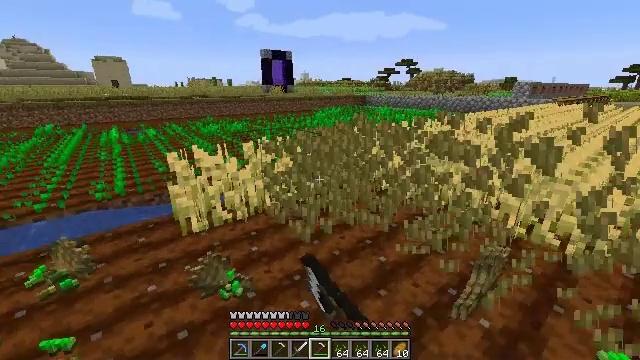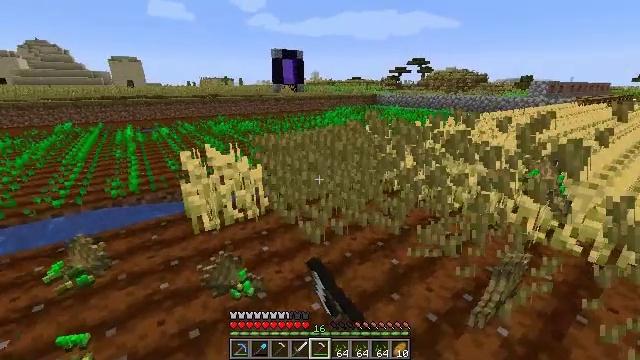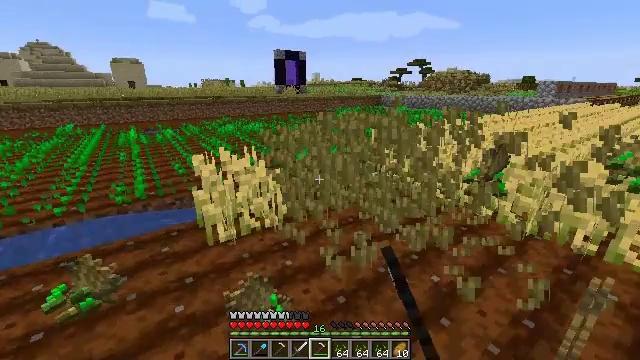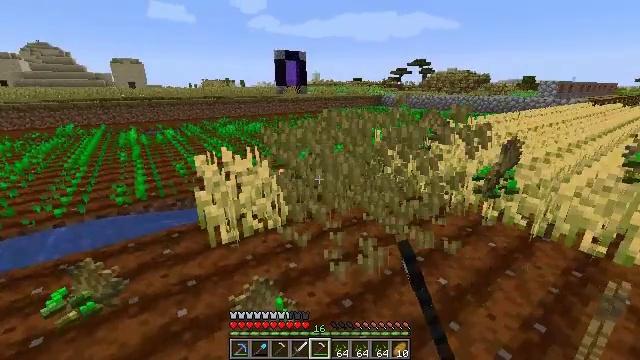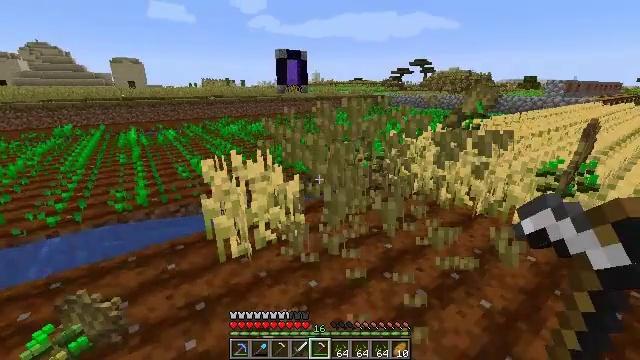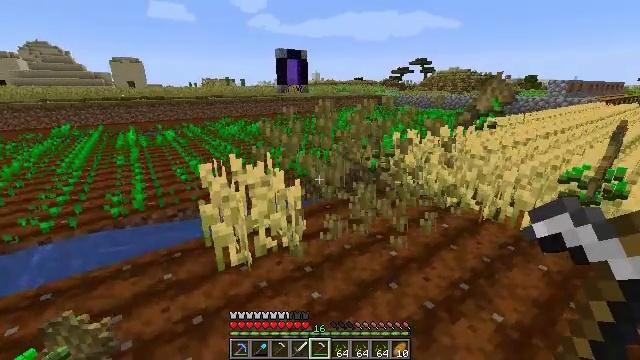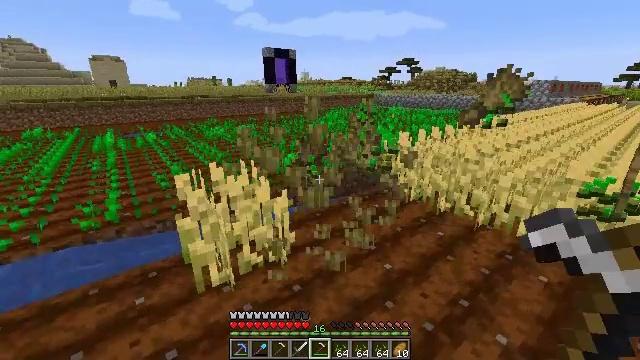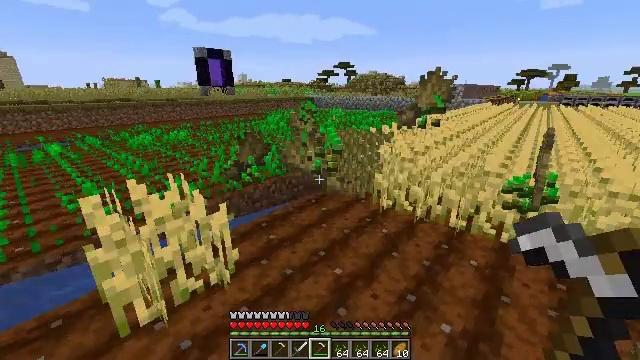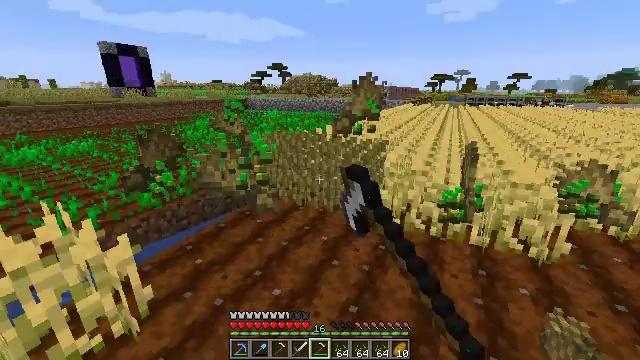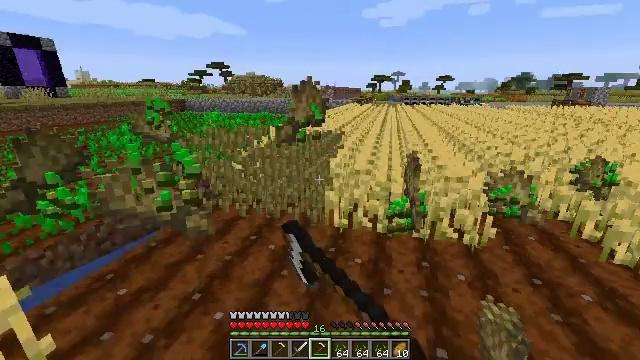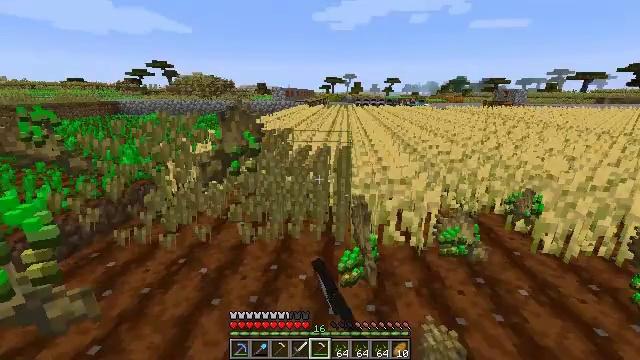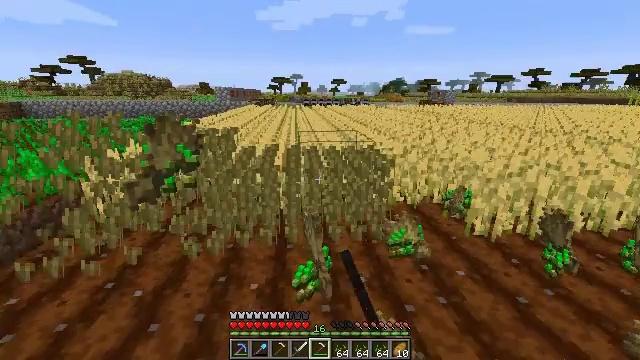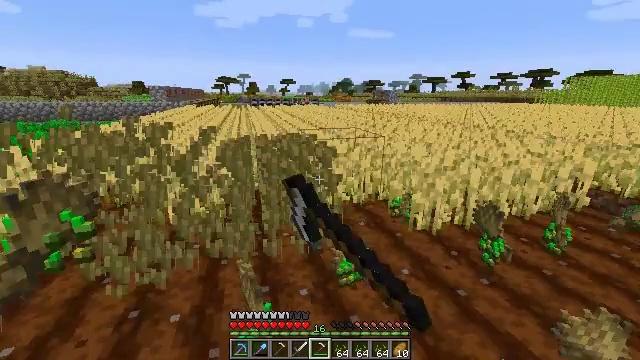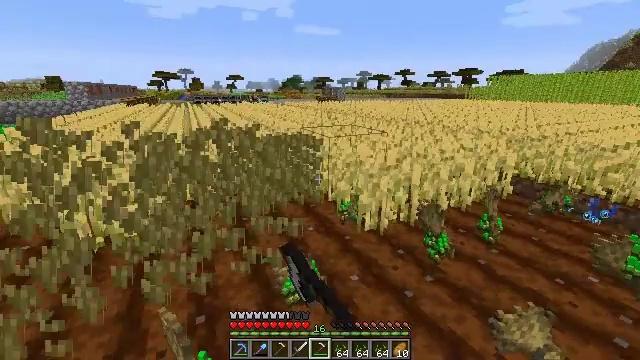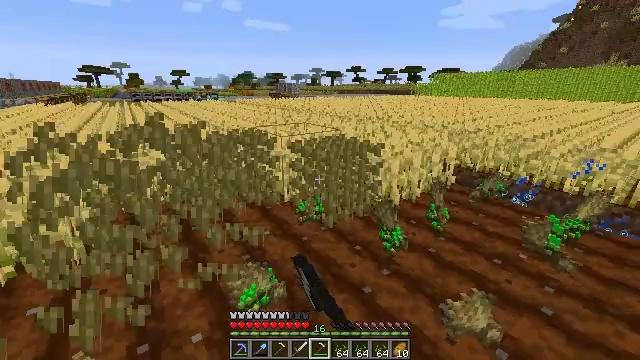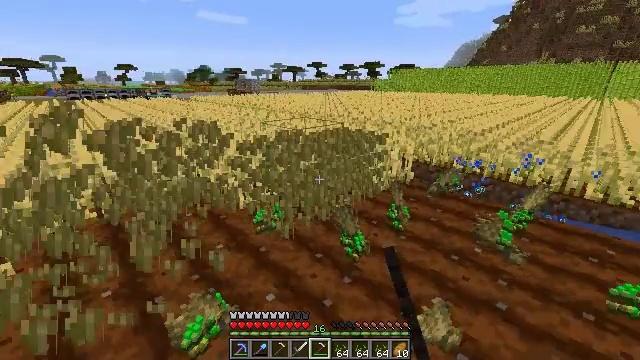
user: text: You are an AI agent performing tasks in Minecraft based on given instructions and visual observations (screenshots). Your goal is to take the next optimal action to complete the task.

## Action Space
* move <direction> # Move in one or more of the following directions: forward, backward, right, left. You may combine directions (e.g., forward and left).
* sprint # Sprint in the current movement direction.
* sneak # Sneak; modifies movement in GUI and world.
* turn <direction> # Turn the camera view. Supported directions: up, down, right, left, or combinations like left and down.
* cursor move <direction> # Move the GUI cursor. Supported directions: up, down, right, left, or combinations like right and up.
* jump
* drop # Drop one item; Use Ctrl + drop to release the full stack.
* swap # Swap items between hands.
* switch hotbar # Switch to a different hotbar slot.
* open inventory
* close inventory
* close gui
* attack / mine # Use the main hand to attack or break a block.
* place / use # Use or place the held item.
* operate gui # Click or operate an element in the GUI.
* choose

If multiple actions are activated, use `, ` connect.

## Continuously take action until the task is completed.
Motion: motion action
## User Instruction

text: Collect wheat crops.
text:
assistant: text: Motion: move forward and move left, turn left, attack / mine
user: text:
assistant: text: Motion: move forward and move left, attack / mine
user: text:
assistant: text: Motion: move forward and move left, attack / mine
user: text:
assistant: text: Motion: move forward and move left, attack / mine
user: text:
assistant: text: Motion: move forward and move left, attack / mine
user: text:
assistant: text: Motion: move forward and move right, turn right, attack / mine
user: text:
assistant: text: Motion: move forward and move right, turn right, attack / mine
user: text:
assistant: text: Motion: move forward and move right, turn right, attack / mine
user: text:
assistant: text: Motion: move forward and move right, turn right, attack / mine
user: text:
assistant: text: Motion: move forward and move right, turn right, attack / mine
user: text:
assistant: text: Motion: move forward and move right, turn right, attack / mine
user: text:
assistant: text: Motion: move forward and move right, turn right, attack / mine
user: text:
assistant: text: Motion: move forward and move right, turn right, attack / mine
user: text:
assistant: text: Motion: move forward and move right, turn right, attack / mine
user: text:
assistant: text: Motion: move forward and move right, turn right, attack / mine
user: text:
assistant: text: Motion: move forward and move right, turn right, attack / mine
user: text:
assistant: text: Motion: move forward and move right, turn right, attack / mine
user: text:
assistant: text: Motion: move forward and move right, turn right, attack / mine
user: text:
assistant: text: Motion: move forward and move right, attack / mine
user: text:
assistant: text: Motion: move forward and move right, attack / mine
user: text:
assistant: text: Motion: move forward and move right, turn left, attack / mine
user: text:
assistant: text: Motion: move forward and move left, turn left and up, attack / mine
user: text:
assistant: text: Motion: move forward and move left, turn left and up, attack / mine
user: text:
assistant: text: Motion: move forward and move left, turn left, attack / mine
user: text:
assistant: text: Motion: move forward and move left, turn left, attack / mine
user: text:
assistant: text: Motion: move forward and move left, turn left, attack / mine
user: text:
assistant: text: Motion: move forward and move left, turn left, attack / mine
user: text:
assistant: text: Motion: move forward and move left, turn left, attack / mine
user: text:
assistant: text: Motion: move forward and move left, turn left, attack / mine
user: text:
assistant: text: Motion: move forward and move left, turn left, attack / mine